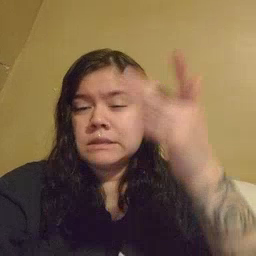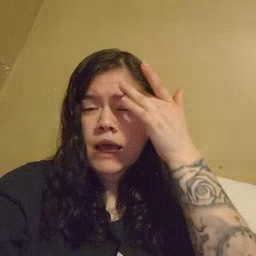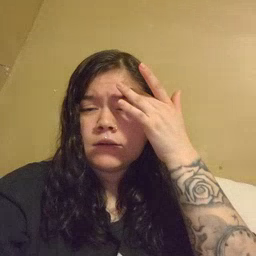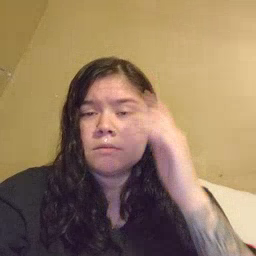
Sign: sick